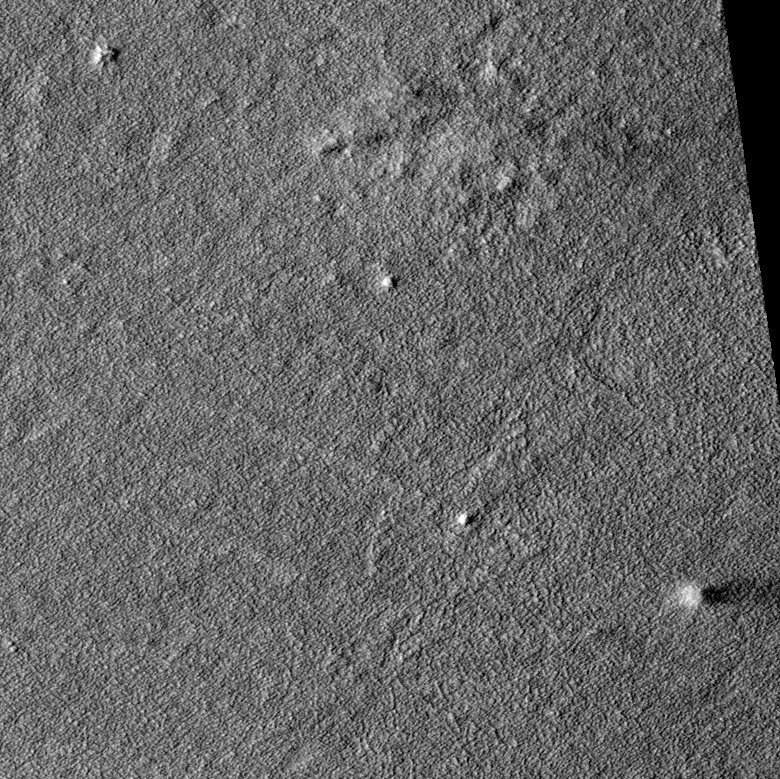
Label: dustdevil